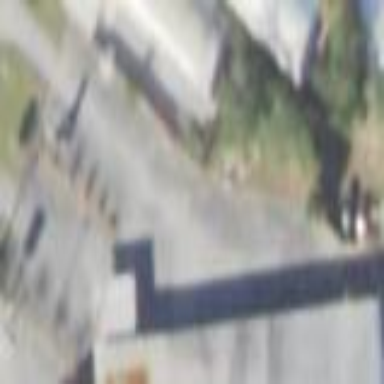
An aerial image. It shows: Parking area.